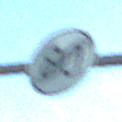
Verkehrszeichen: EndeGeschwindigkeit80
Umgebung: Outdoor, Nature
Tageszeit: SunriseSunset
Wetter: PartlyCloudy
Licht: Natural
Jahreszeit: NotSpecified
Kontrast: MediumContrast